Question: Is it possible to manipulate the spacing and size of dashed and dotted grid lines in ggplot using the themes? The following plot:
'''
p + l + opts(panel.grid.major = theme_line(colour = 'black', linetype = 'dashed'),
panel.grid.minor = theme_line(colour = NA),
panel.background = theme_rect(colour = 'white'))
'''
I'd like to change the spacing (such as in Illustrator) between dashed and dotted grid lines.
Additionally, does anyone know if the x-axis and y-axis grid lines can be manipulated separately? For instance, I want to turn off the x-axis grid lines in this example.
I have seen manipulation using vline and hline (<URL>, but don't want to have to hard code that each time if possible.

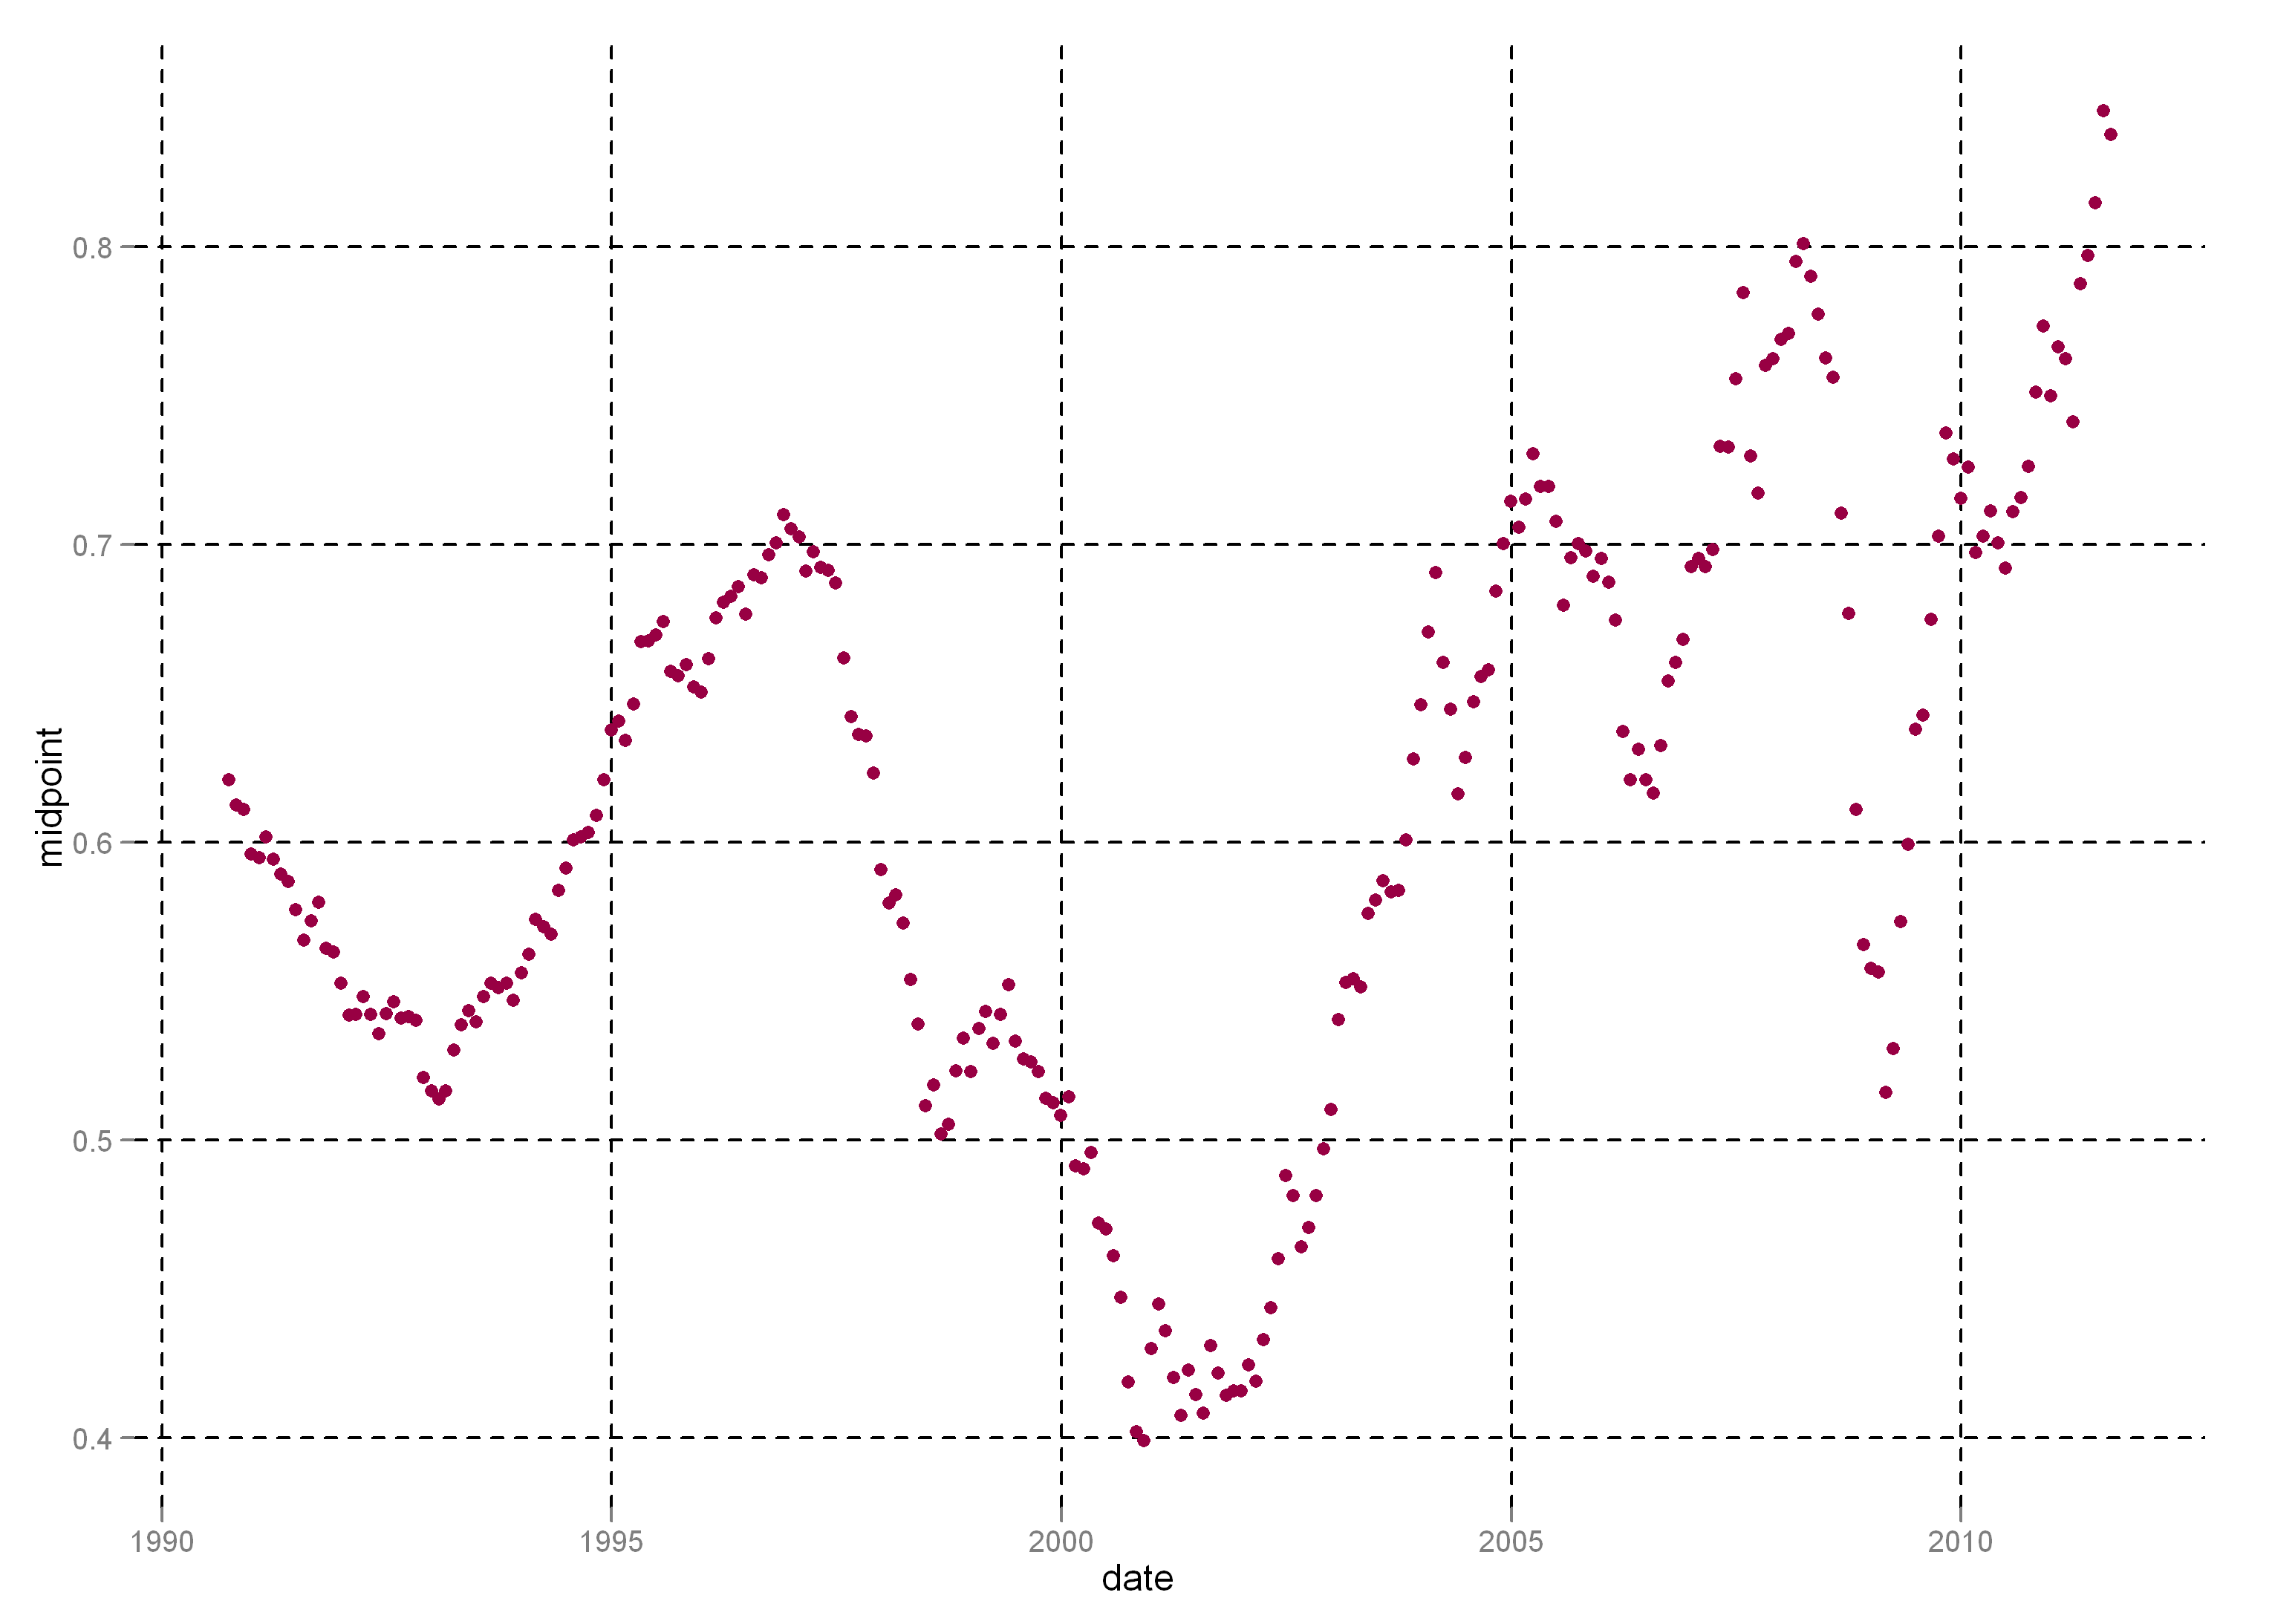
Answer: You can use the power of 'lty'. see in '?par'.
example:
'''
qplot(1:5, 1:5) + opts(panel.grid.major = theme_line(linetype = "2925"))
'''
As for the second question, at this time you cannot specify the v and h lines separately.
Here is a quick and dirty hack:
'''
qplot(1:5, 1:5)
grid.edit("panel.grid.major.x.polyline", grep = TRUE, gp = gpar(lty = "5195"))
grid.edit("panel.grid.major.y.polyline", grep = TRUE, gp = gpar(lty = "33"))
'''